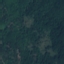
Land use / land cover: Forest